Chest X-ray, PA view. Patient: 47 years old, sex M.
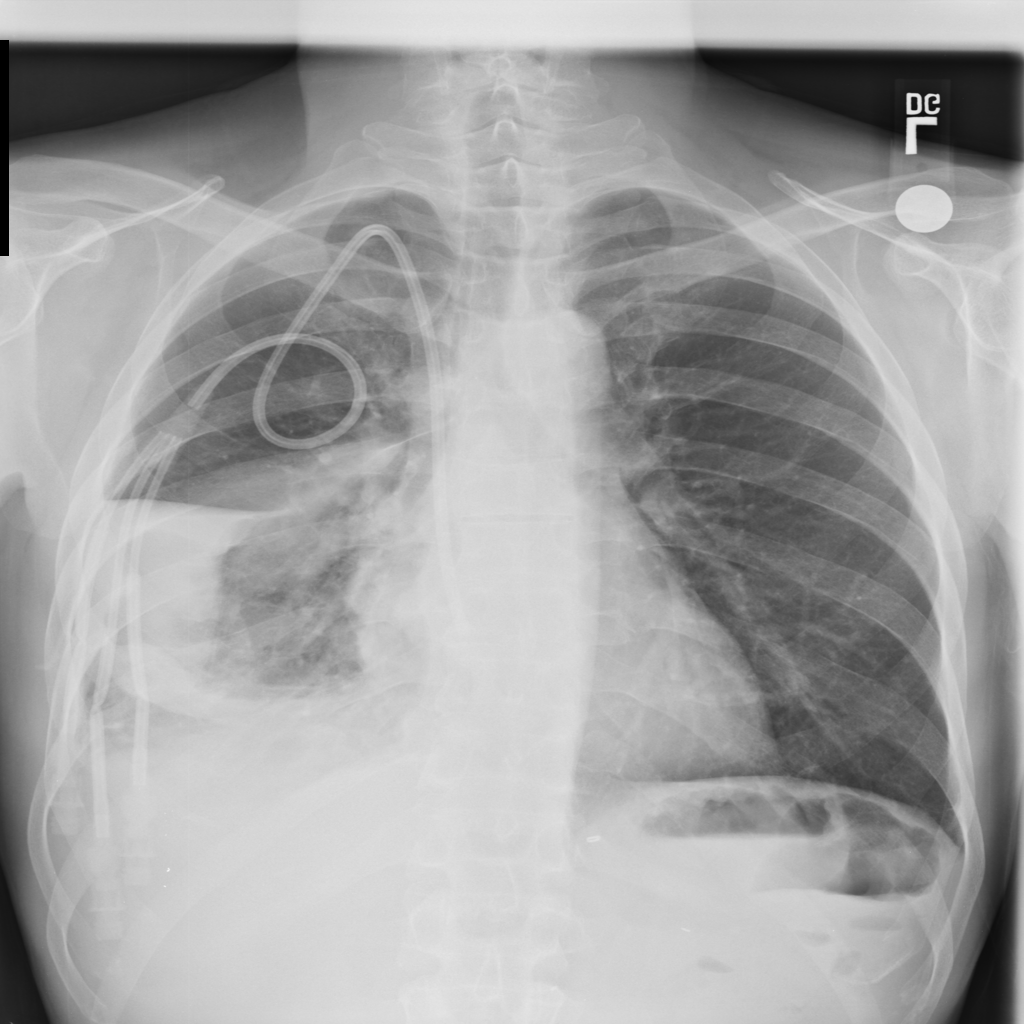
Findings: Effusion